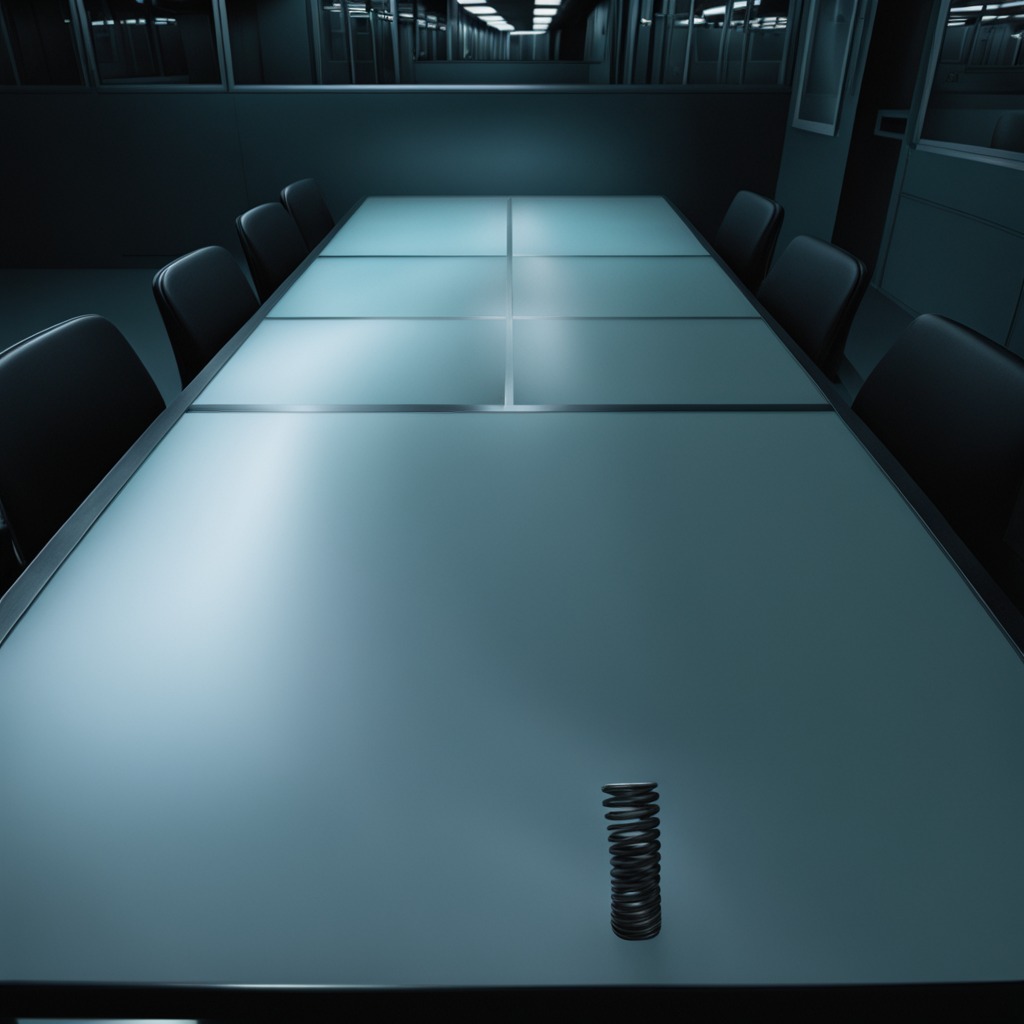
A coiled metal spring lies on the table in a railway signal maintenance room.